已知椭圆$\boldsymbol{C:\dfrac{x^2}{a^2}+\dfrac{y^2}{b^2}=1(a>b>0)}$的离心率为$\boldsymbol{\dfrac{\sqrt{2}}{2}}$，$P(-2,1)$，$Q(2,-1)$是椭圆上两点，直线$l:y=kx+m$与椭圆交于$A、B$两点．

\noindent (1) 求椭圆的标准方程；
\noindent (2) 当$k=2$时，是否存在$l$使得$\boldsymbol{|AB|=|PQ|}$？说明理由；
\noindent (3) 记直线$PA,PB$的斜率依次为$k_1,k_2$，当$y\ne0$且线段$AB$的中点$M$在直线$y=-x$上时，试问$\boldsymbol{k_1\cdot k_2}$是否为定值？说明理由．

\vspace{0.2cm}
【解答】

\noindent \textbf{【答案】}
\noindent (1) $\frac{x^2}{6} + \frac{y^2}{3} = 1$;
\noindent (2) 不存在，理由见解析;
\noindent (3) $\frac{1}{2}$，理由见解析.

\vspace{1em}

\noindent \textbf{【分析】}
\noindent (1) 由椭圆 $C: \frac{x^2}{a^2} + \frac{y^2}{b^2} = 1 (a > b > 0)$ 的离心率为 $\frac{\sqrt{2}}{2}$，且过点 $P(-2, 1)$，列方程求出 $a=\sqrt{6}, b=\sqrt{3}$，由此能求出椭圆的标准方程；
\noindent (2) 当 $k=2$ 时，联立方程再应用弦长公式计算求解即可说明；
\noindent (3) 联立方程组由此利用韦达定理，结合已知条件能求出 $k=\frac{1}{2}$，使得直线 $PA, PB$ 的斜率的积为定值 $\frac{1}{2}$。

\vspace{1em}

\noindent \textbf{【详解】}
\noindent (1) $\because$ 椭圆 $\frac{x^2}{a^2} + \frac{y^2}{b^2} = 1 (a > b > 0)$ 的离心率为 $\frac{\sqrt{2}}{2}$，且过点 $P(-2, 1)$。

$$
\therefore \begin{cases}
\frac{c}{a} = \frac{\sqrt{2}}{2} \\
\frac{4}{a^2} + \frac{1}{b^2} = 1 \\
a^2 = b^2 + c^2
\end{cases}
\text{，解得 } a=\sqrt{6}, \ b=\sqrt{3},
$$

$\therefore$ 椭圆的标准方程为 $\frac{x^2}{6} + \frac{y^2}{3} = 1$。

\vspace{1em}

\noindent (2) 不存在直线 $l$ 与椭圆交于 $A$、$B$ 两点，满足 $|AB| = |PQ|$。

当 $k=2$ 时，设 $A(x_1, y_1), B(x_2, y_2)$，
由 $\begin{cases} y = 2x + m \\ x^2 + 2y^2 = 6 \end{cases}$，消去 $y$ 得 $9x^2 + 8mx + 2m^2 - 6 = 0$，

$\Delta = 216 - 8m^2 > 0$，因此 $m^2 < 27$，

则 $x_1 + x_2 = -\frac{8m}{9}$， $x_1 x_2 = \frac{2m^2 - 6}{9}$，

所以 $|PQ| = \sqrt{(-2-2)^2 + (1+1)^2} = 2\sqrt{5}$，

$$
|MN| = \sqrt{(1+4)\left[\frac{64m^2}{81} - 4 \times \frac{2m^2-6}{9}\right]} = 2\sqrt{5} \times \frac{\sqrt{54-2m^2}}{9},
$$

因为 $|AB| = |PQ|$，所以 $54 - 2m^2 = 81$，所以 $m^2 = -\frac{27}{2} < 0$，无解，

所以不存在直线 $l$ 与椭圆交于 $A$、$B$ 两点，满足 $|AB| = |PQ|$。

\vspace{1em}

\noindent (3) $k_1 \cdot k_2$ 为定值 $\frac{1}{2}$。

设 $A(x_1, y_1), B(x_2, y_2)$，
由 $\begin{cases} y = kx + m \\ x^2 + 2y^2 = 6 \end{cases}$ 消去 $y$ 得 $(1+2k^2)x^2 + 4kmx + 2m^2 - 6 = 0$，

$\Delta = 16k^2m^2 - 4(1+2k^2)(2m^2-6) = 4(-2m^2 + 6 + 12k^2) > 0$，因此 $6k^2 - m^2 + 3 > 0$，

则 $x_1 + x_2 = \frac{-4km}{1+2k^2}, x_1 x_2 = \frac{2m^2-6}{1+2k^2}$，

所以线段 $AB$ 的中点 $M$ 为 $\left( \frac{-2km}{1+2k^2}, \frac{m}{1+2k^2} \right)$，线段 $AB$ 的中点 $M$ 在直线 $y=-x$ 上时，

所以 $\frac{-2km}{1+2k^2} = -\frac{m}{1+2k^2}$，所以 $k=\frac{1}{2}$；

所以 $k_1 k_2 = \frac{y_1-1}{x_1+2} \times \frac{y_2-1}{x_2+2}$

$$
= \frac{\frac{1}{2}x_1 + m - 1}{x_1 + 2} \times \frac{\frac{1}{2}x_2 + m - 1}{x_2 + 2} = \frac{\frac{1}{4}x_1 x_2 + \left(\frac{m-1}{2}\right)(x_1+x_2) + (m-1)^2}{x_1 x_2 + 2(x_1+x_2) + 4}
$$

$$
= \frac{\frac{1}{4} \times \frac{2(2m^2-6)}{3} + \left(\frac{m-1}{2}\right) \times \frac{-4m}{3} + (m-1)^2}{\frac{2(2m^2-6)}{3} + 2 \times \frac{-4m}{3} + 4} = \frac{4m^2 - 8m}{8m^2 - 16m} = \frac{1}{2}.
$$

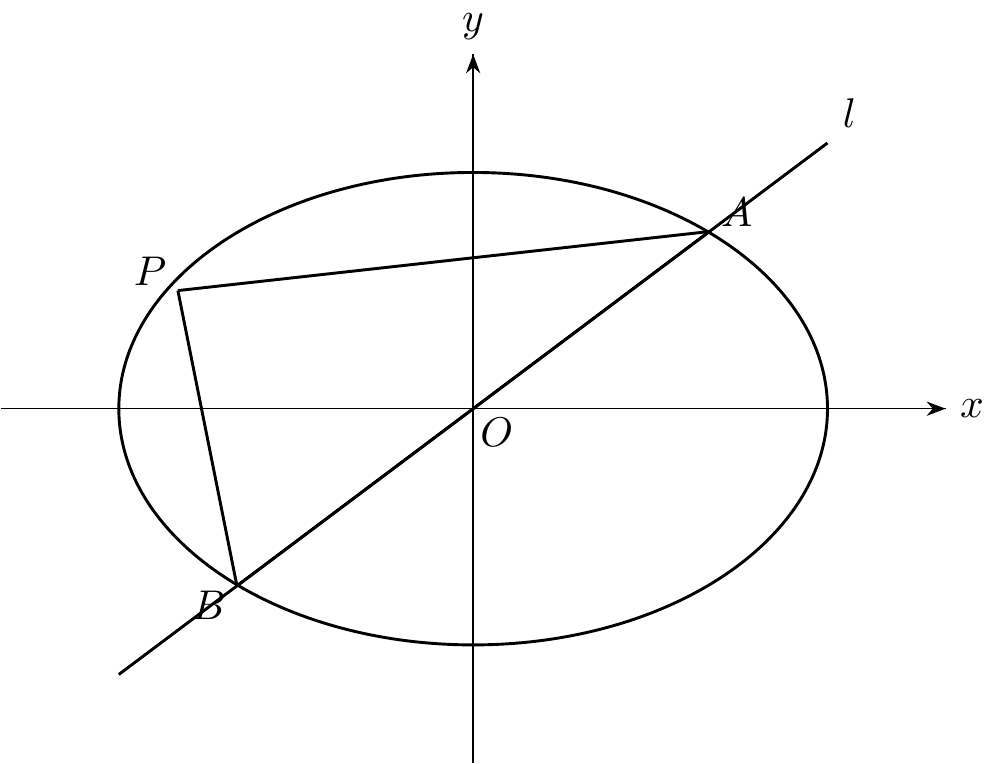